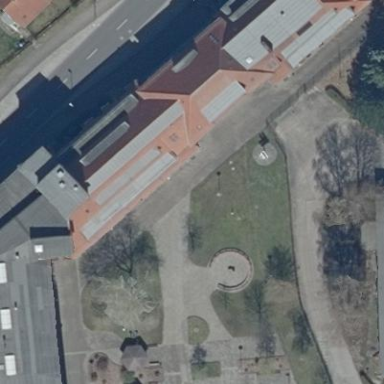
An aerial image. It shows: School building.